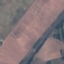
Land use / land cover class: Highway